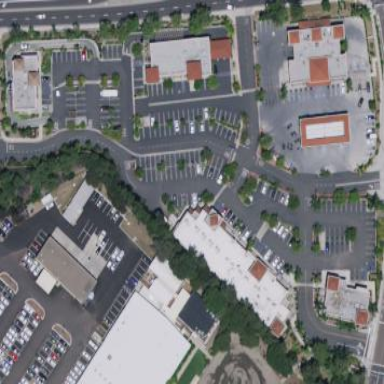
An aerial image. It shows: Retail area.